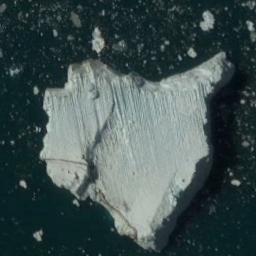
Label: sea_ice